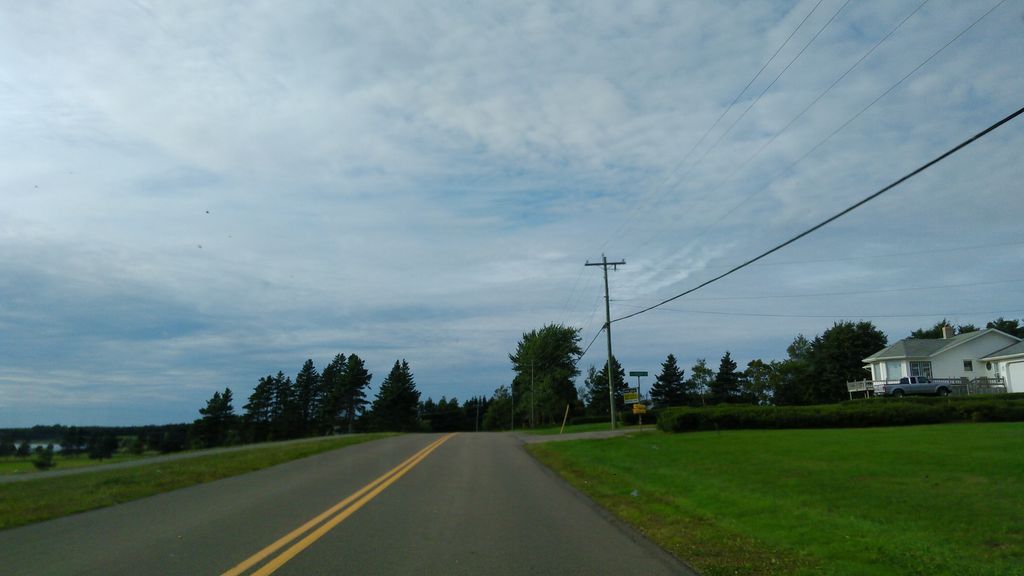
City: charlottetown